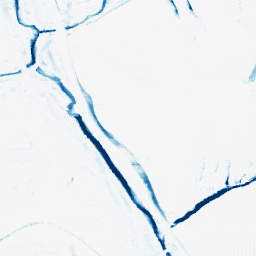
Category: morphological
Decomposition family: morphological_rect
Decomposition parameters: operation: closing
width: 10
height: 5
Upsampling method: fft_zeropad
Upsampling parameters: scale: 8
Upsampling scale: 8